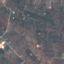
Land use / land cover class: PermanentCrop